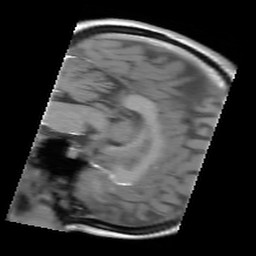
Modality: FLASH
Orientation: sagittal
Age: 28
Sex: female
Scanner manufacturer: siemens
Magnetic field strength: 3 T
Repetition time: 0.245 s
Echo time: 0.0026 s